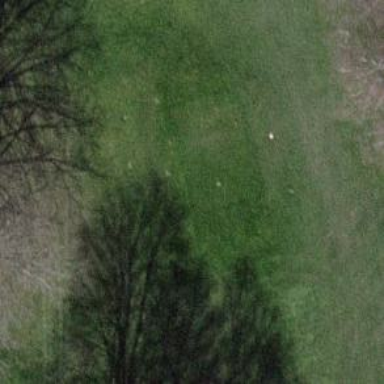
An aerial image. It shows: Golf tee.